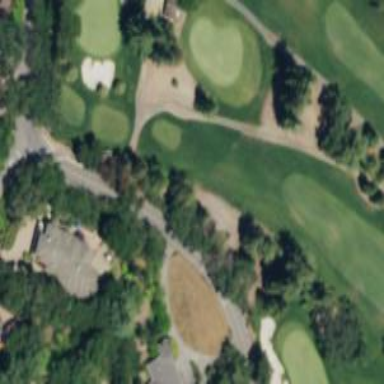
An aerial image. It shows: Golf cartpath that is also road path.